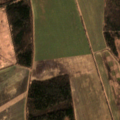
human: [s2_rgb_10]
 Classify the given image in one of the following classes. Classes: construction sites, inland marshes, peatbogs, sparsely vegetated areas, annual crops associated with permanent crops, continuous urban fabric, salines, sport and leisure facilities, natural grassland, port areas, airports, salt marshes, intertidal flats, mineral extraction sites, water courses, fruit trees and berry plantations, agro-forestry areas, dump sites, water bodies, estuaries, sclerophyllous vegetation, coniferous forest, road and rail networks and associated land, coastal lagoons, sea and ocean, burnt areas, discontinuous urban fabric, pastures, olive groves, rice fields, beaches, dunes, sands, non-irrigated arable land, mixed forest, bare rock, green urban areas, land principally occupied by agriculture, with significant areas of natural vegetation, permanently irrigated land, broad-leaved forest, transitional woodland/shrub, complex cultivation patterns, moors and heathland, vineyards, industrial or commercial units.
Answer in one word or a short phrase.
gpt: non-irrigated arable land, pastures, broad-leaved forest, mixed forest